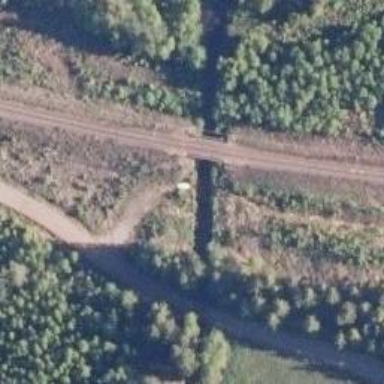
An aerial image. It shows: Bridge used by trains with continuous electrified contact lines.